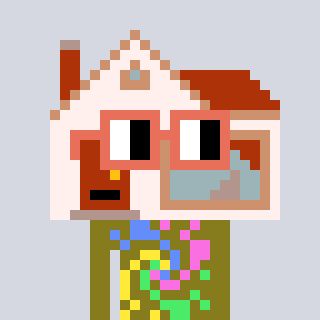
a pixel art character with square orange glasses, a house-shaped head and a gunk-colored body on a cool background